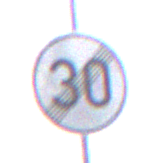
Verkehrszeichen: EndeGeschwindigkeit30
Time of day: MorningAfternoon
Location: Outdoor (Nature)
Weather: Overcast
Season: NotSpecified
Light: Natural